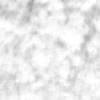
Label: no_change